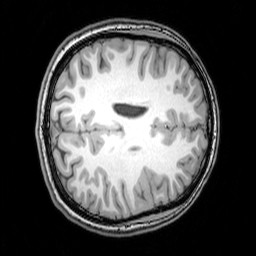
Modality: T1w
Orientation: axial
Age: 20
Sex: female
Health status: healthy
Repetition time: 0.081 s
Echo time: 0.037 s